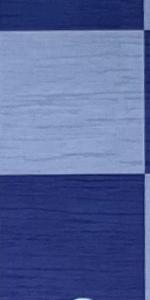
Label: Empty